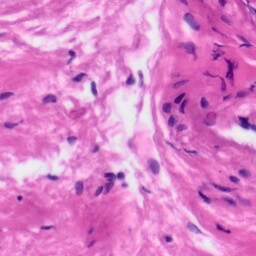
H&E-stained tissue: Tonsil